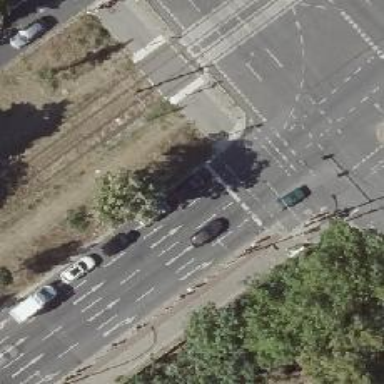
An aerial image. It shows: Footway located on traffic island.